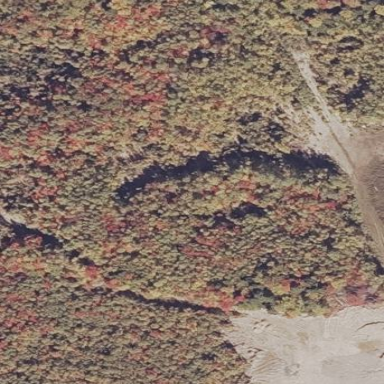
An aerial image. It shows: Forest with mixture of leaf types and cycles.